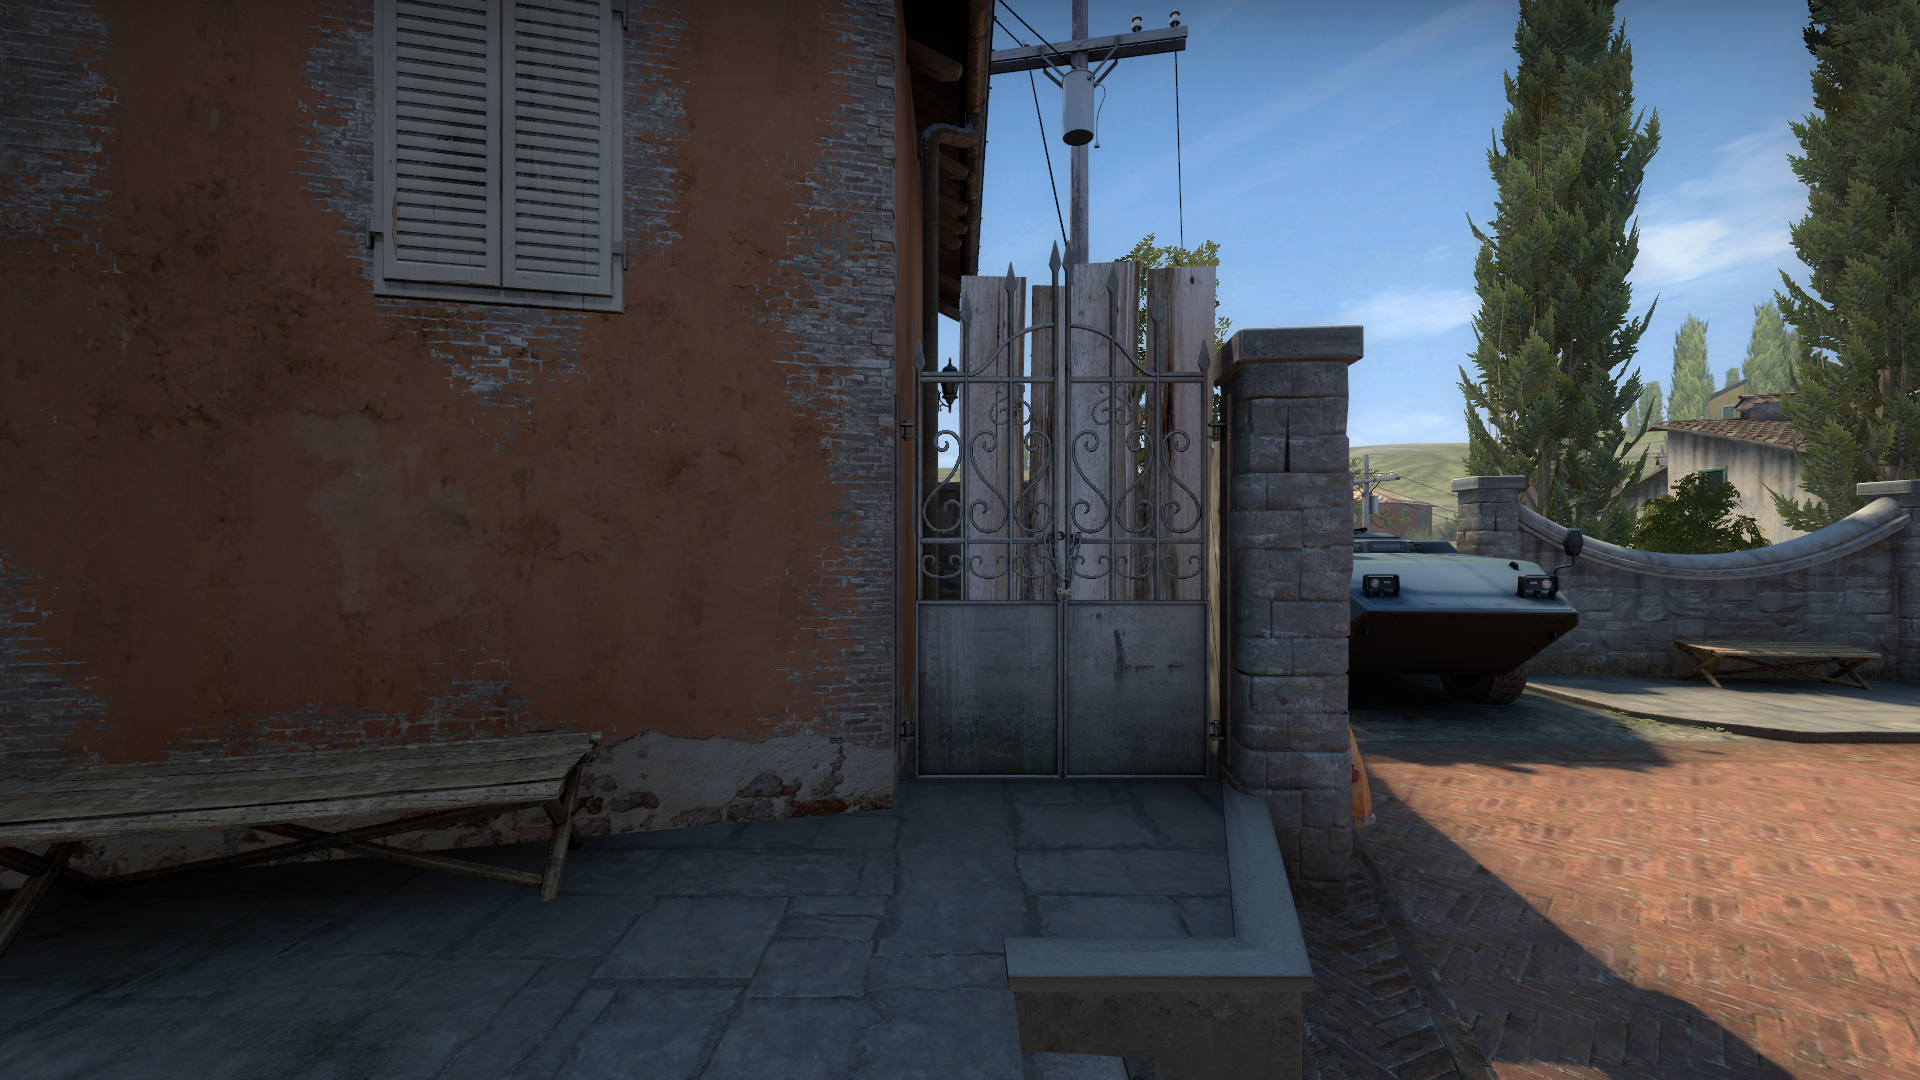
Map: de_inferno